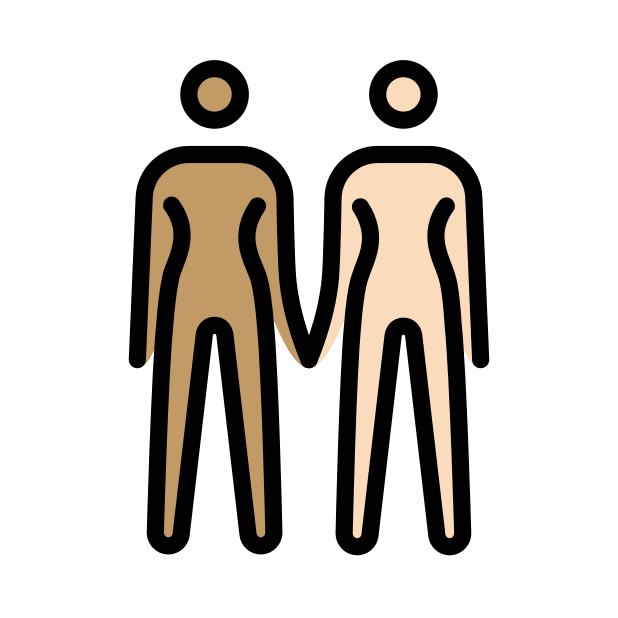
women holding hands: medium skin tone, light skin tone